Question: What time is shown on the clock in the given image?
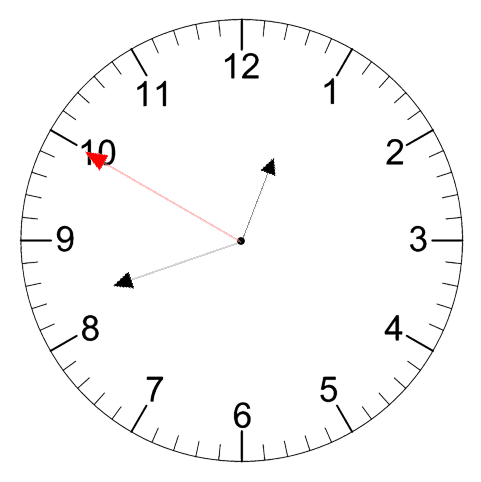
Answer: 12:41:50